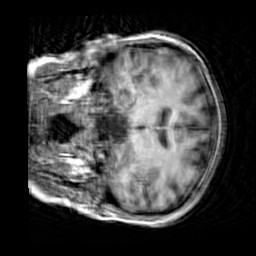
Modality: T1w
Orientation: coronal
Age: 24
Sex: female
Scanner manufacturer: siemens
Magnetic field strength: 3 T
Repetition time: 2.3 s
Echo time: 0.00303 s